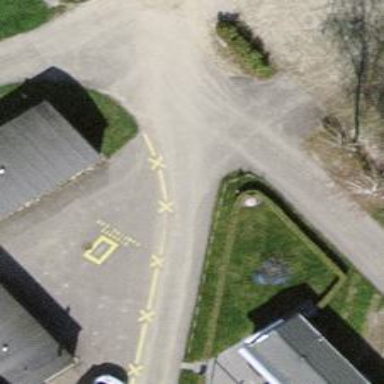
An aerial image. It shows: Asphalt track road. It is grade 1 alley used for service.